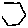
Label: hexagon